Interaction volume radius: 10 \u00c5
Interaction volume height: 25 \u00c5
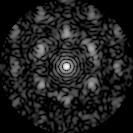
Disorder parameter: 0.6202